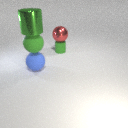
large blue rubber sphere below large green metal cylinder